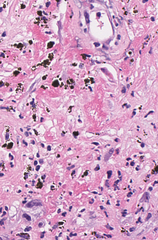
Tumor epithelial tissue: no
Tumor-associated stroma tissue: yes
Normal tissue: no